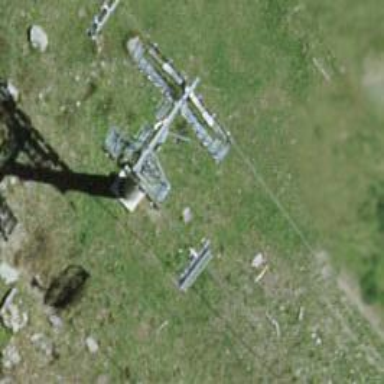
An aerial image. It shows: Pylon used for aerialway.